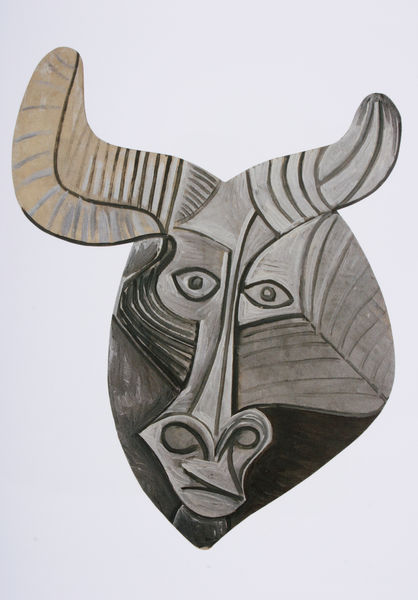
Titel: Tête de taureau, Stierkopf
Künstler: Pablo Picasso
Institution: Privatsammlung
Schlagwörter: kopf, weiß, kubismus, ocker, grau, nase, schwarz, zeichnung, blick, augen, gesicht, en face, kuh, linien, maske, picasso, minotaurus, hörner, bulle, ochse, stier, ovale, toro